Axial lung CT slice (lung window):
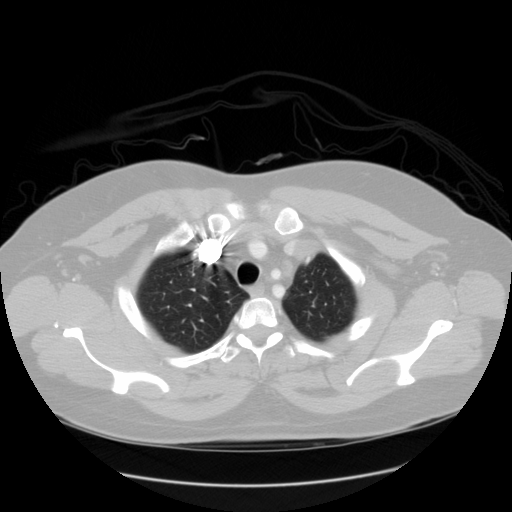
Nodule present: no